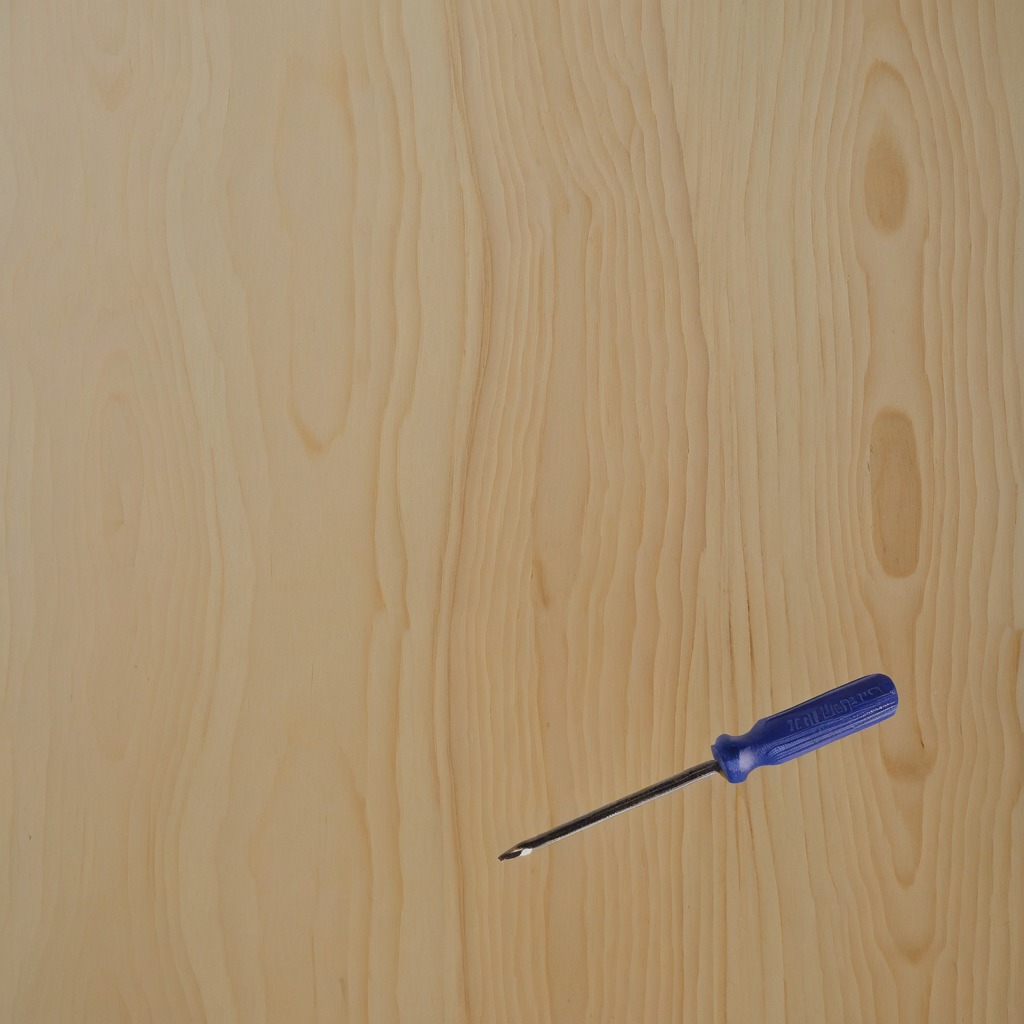
A screwdriver lies on the plywood surface in the paint workshop.